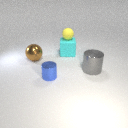
large brown metal sphere behind large gray metal cylinder